Question: I have data like below

I want to fill last row with 0's. but the problem is every month number of rows will be changed.
I want to write a code that automatically adds 0's in the last column based on column A or B or C or D number of rows.
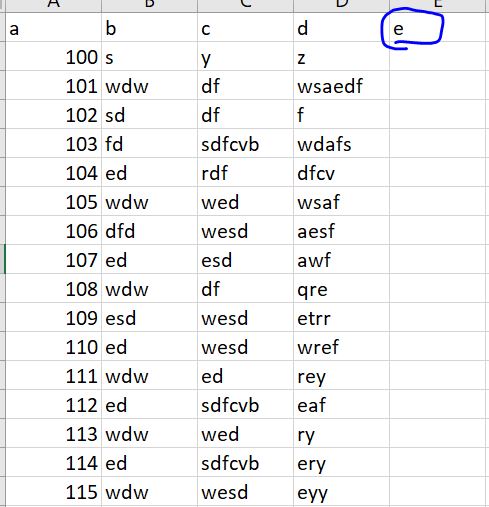
Answer: You should try something on your own... We usually help people improve their code, or correct things as does not work as expected.
Please, try the next code and confirm that it does what you need:
'''
Sub FillZeroLastCol_Row()
Dim sh As Worksheet, lastCol As Long, lastRow As Long
Set sh = ActiveSheet 'use here the worksheet you need
lastCol = sh.Cells(1, Columns.Count).End(xlToLeft).Column + 1
lastRow = sh.Range("A" & Rows.Count).End(xlUp).row
sh.Range(sh.Cells(1, lastCol), sh.Cells(lastRow, lastCol)).Value = 0
'if you also need zero on the last row, this can be done in this way:
sh.Range(sh.Cells(lastRow + 1, 1), sh.Cells(lastRow + 1, lastCol)).Value = 0
End Sub
'''
It can be made to check if you already did it, by checking the last column/row content...